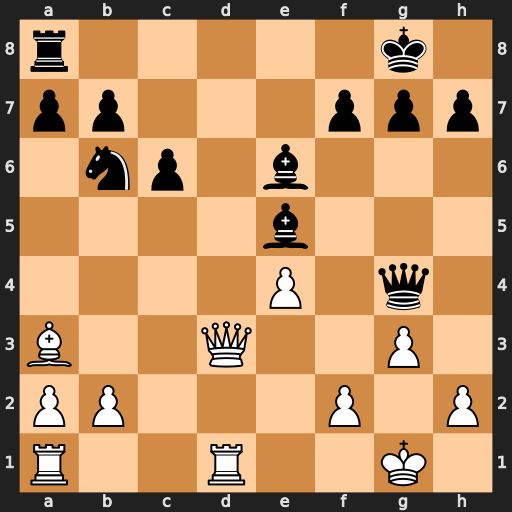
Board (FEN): r5k1/pp3ppp/1np1b3/4b3/4P1q1/B2Q2P1/PP3P1P/R2R2K1
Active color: w
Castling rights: -
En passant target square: -
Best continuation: Qd8+ Rxd8 Rxd8#